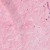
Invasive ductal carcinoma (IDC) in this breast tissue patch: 0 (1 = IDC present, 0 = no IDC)